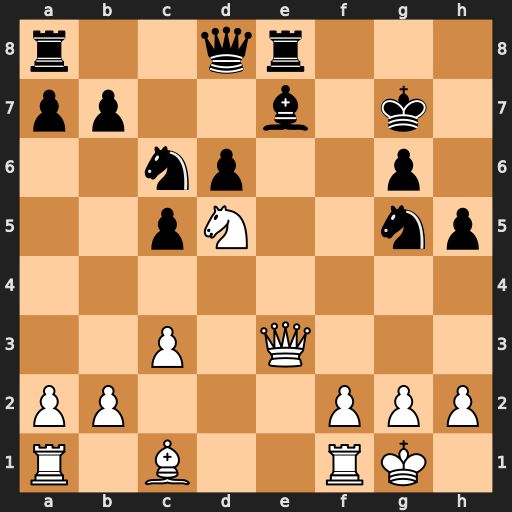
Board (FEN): r2qr3/pp2b1k1/2np2p1/2pN2np/8/2P1Q3/PP3PPP/R1B2RK1
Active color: w
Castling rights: -
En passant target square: -
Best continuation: Nxe7 Nxe7 Qxg5